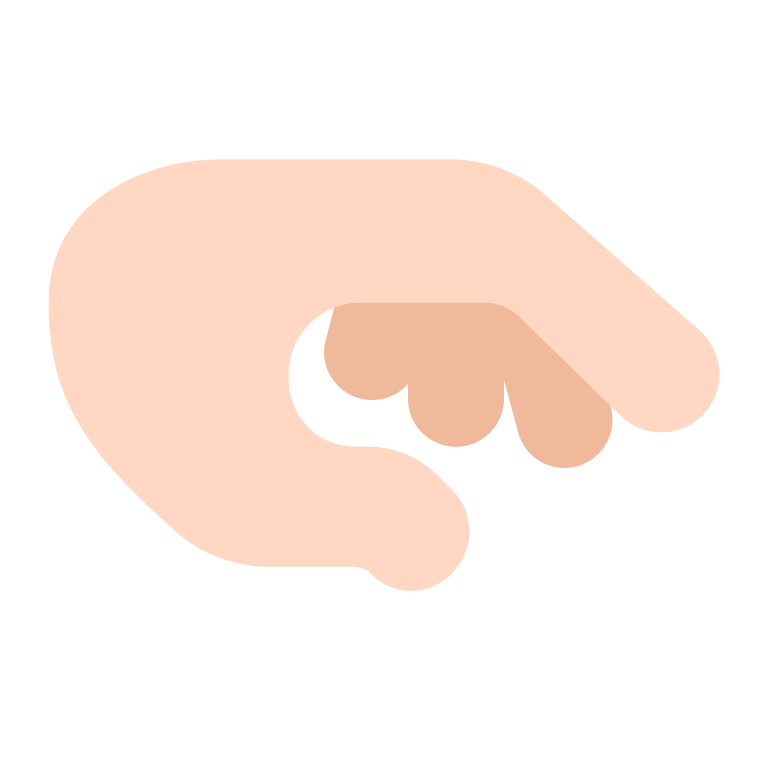
palm down hand flat light